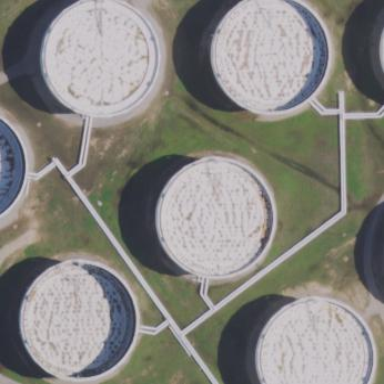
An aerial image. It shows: Storage tank which is man-made.